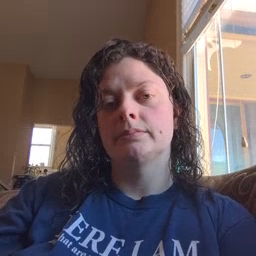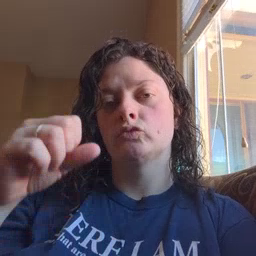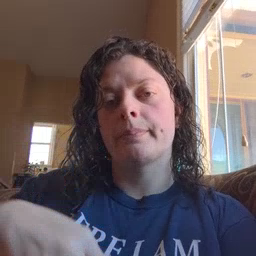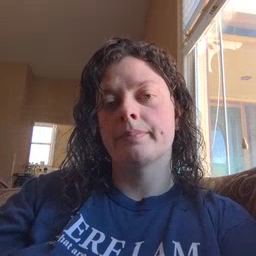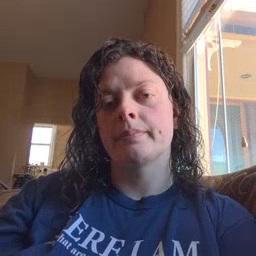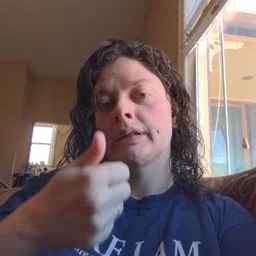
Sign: drop